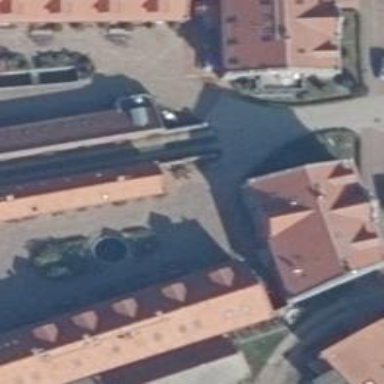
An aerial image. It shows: Apartment for tourism purposes.